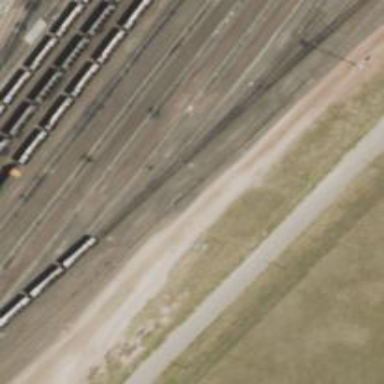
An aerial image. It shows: Railway yard used for servicing trains.